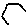
Label: hexagon